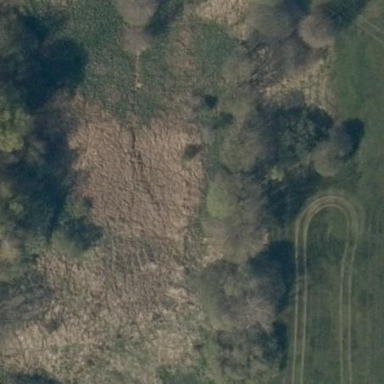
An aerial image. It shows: Patch of scrub vegetation.